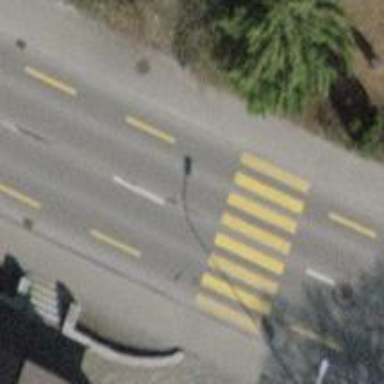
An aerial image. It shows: Uncontrolled road crossing.